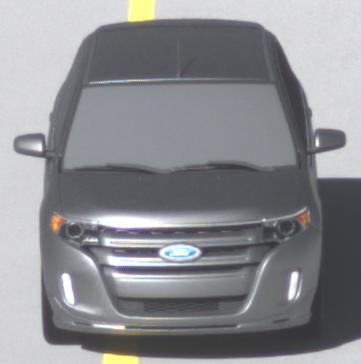
Make: Ford
Model: Edge
Detailed model: Gen. 1 Facelift
Model produced from: 2010
Model produced until: 2015
Doors: 5
Color: gray
Road condition: dry road
Daytime: morning or afternoon
Contrast: high contrast